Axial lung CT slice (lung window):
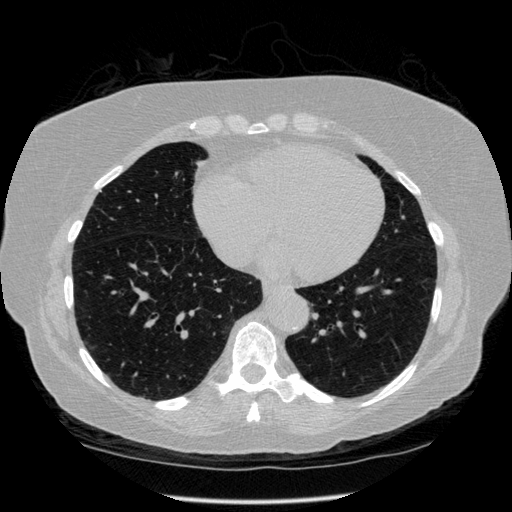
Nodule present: no